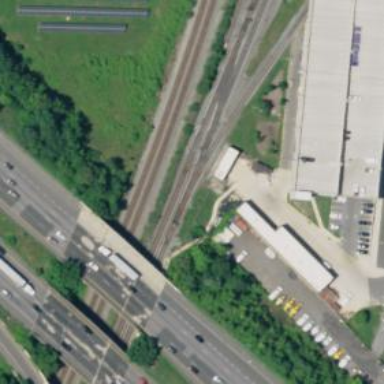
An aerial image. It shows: Electrified rail in service yard.